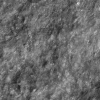
Atmospheric dust classification: not_dusty